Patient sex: F
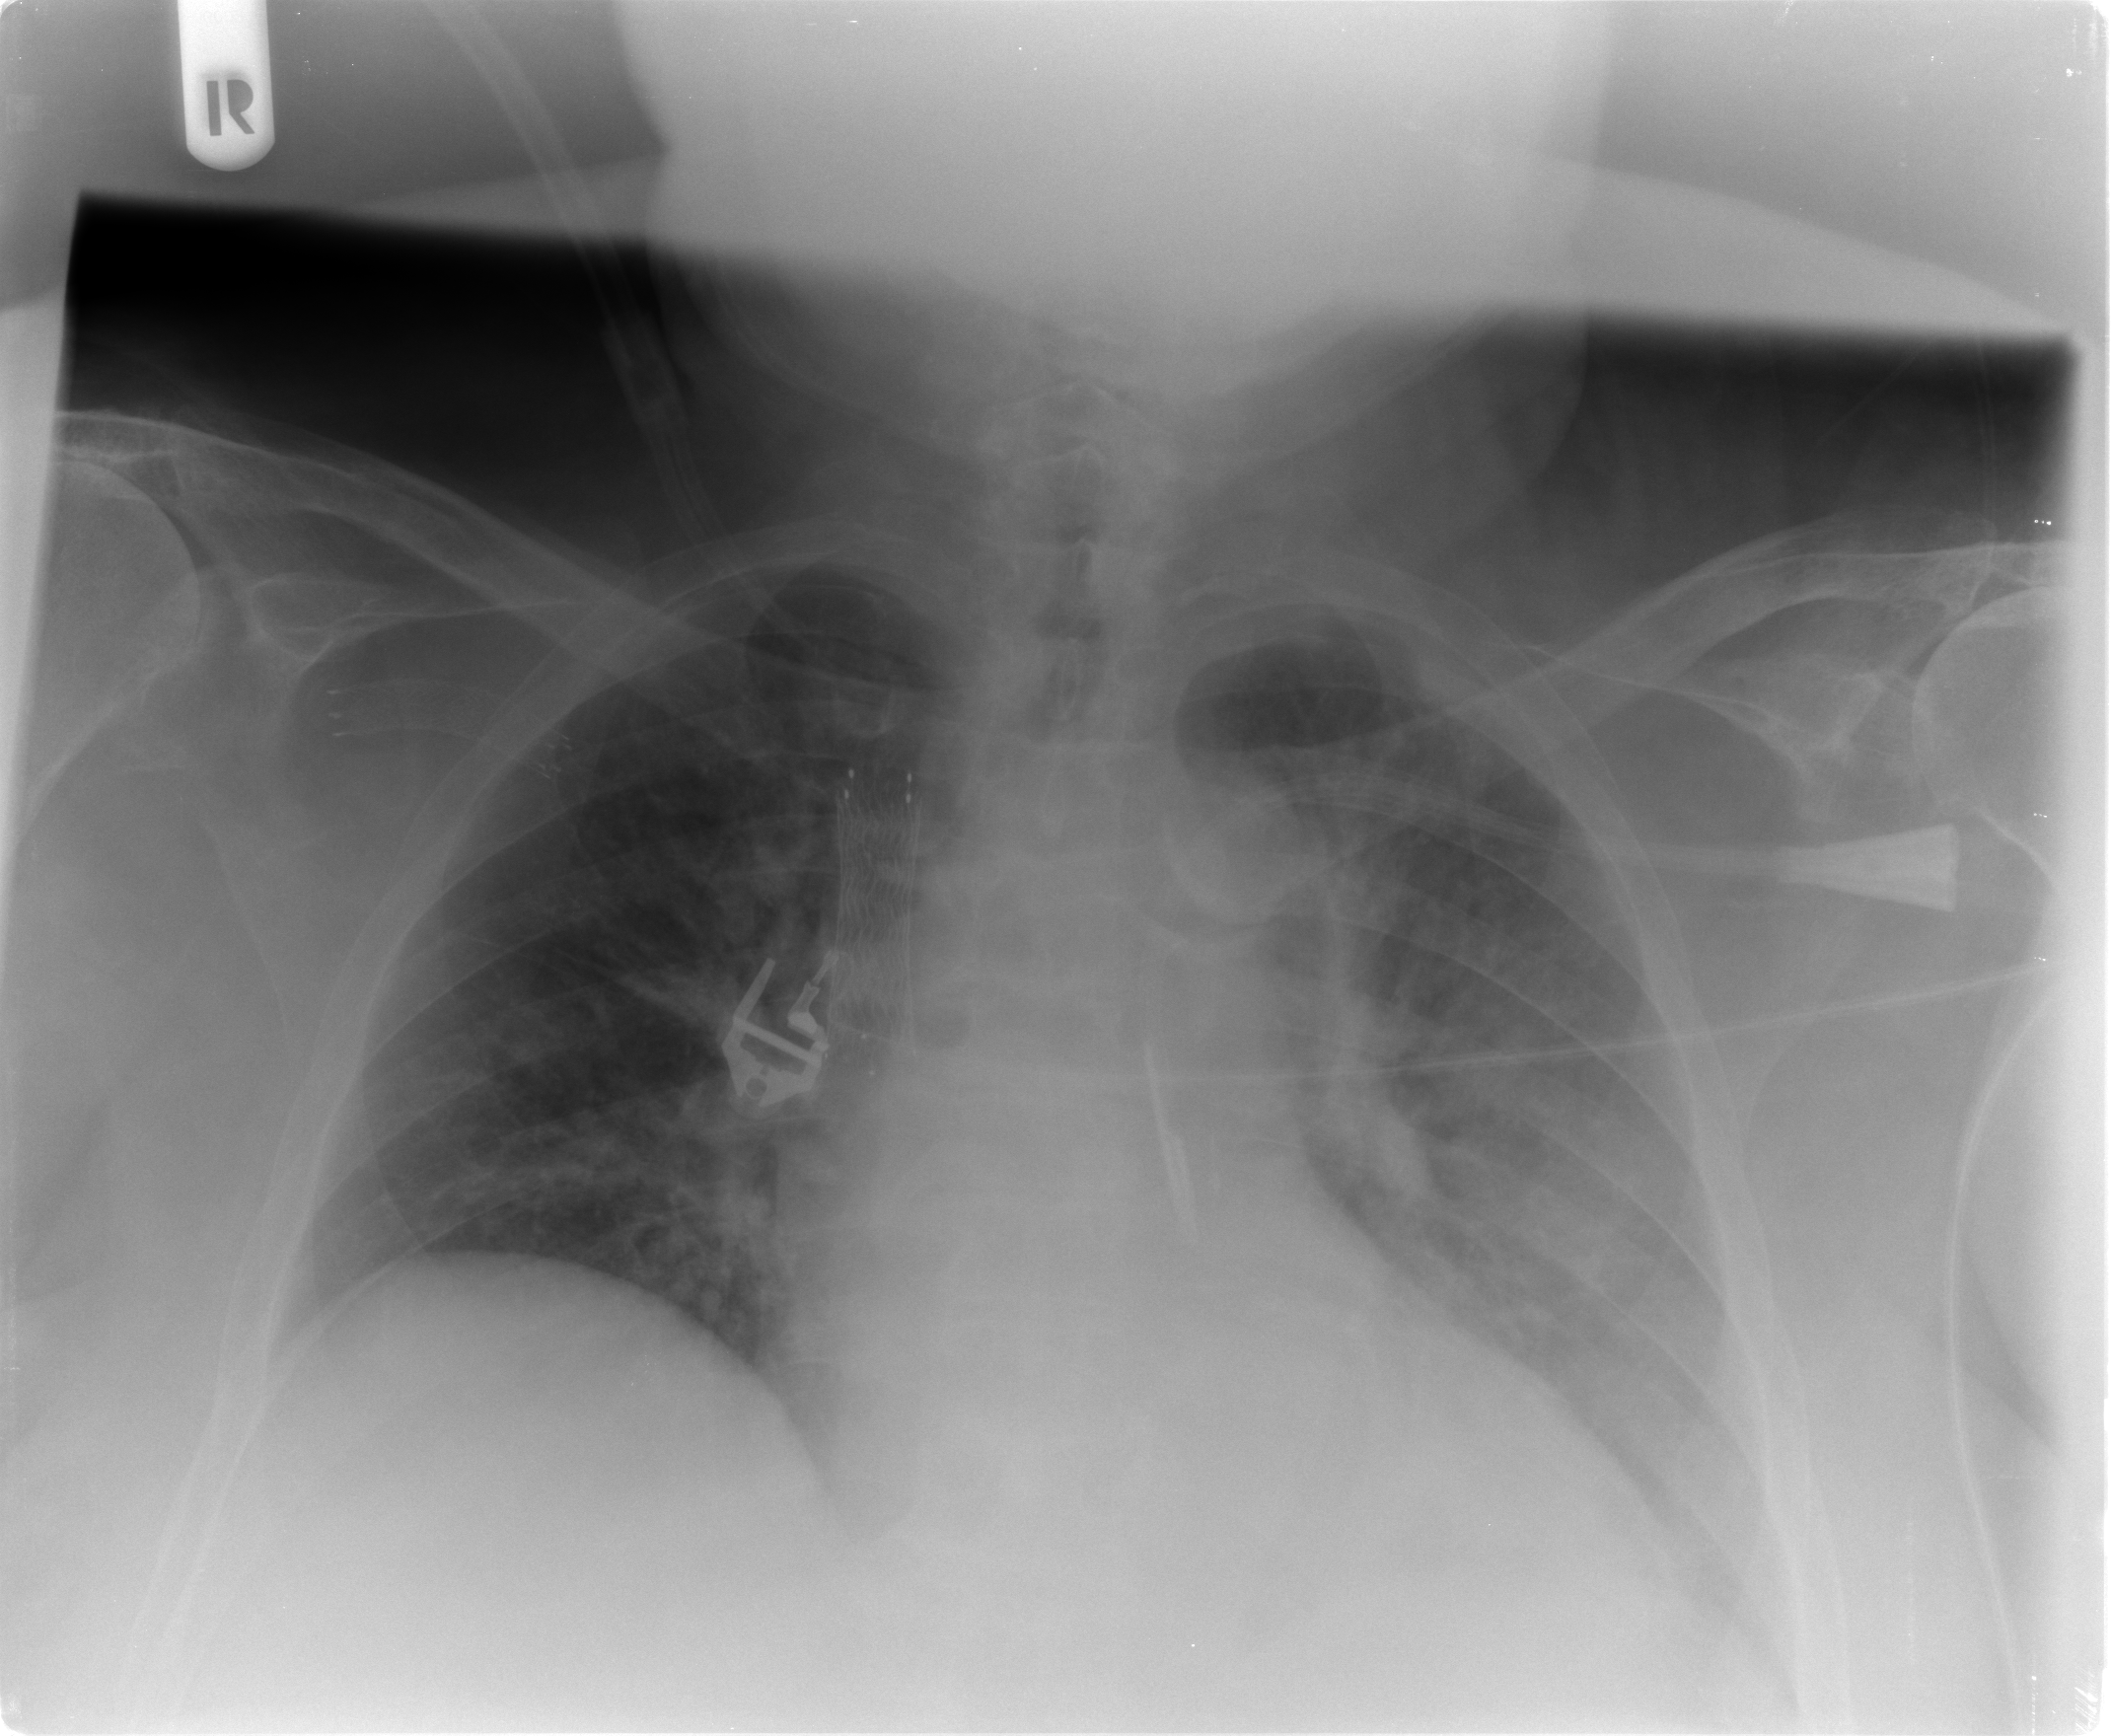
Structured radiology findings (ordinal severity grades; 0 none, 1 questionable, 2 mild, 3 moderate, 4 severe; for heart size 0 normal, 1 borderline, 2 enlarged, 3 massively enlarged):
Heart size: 1
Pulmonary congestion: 1
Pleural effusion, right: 0
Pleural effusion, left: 2
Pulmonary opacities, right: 0
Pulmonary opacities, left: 1
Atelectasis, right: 2
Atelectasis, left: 2